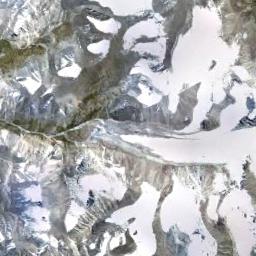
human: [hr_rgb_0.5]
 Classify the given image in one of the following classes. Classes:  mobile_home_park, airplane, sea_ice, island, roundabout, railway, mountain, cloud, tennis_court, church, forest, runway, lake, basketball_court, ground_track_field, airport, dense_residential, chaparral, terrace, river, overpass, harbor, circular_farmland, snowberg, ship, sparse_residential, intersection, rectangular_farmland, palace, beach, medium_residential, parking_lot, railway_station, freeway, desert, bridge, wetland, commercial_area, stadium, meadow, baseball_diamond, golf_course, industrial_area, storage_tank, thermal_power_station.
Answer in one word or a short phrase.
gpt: snowberg